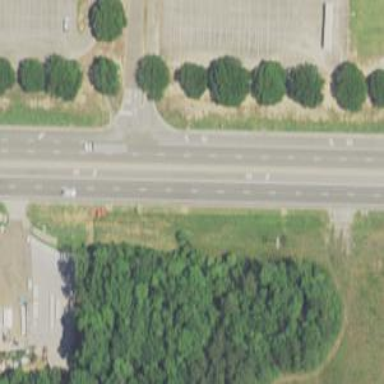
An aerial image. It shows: Asphalt road classified as primary highway with expressway characteristics.